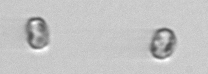
Label: Thalassiosira_sp_aff_mala